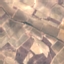
Land use / land cover class: PermanentCrop